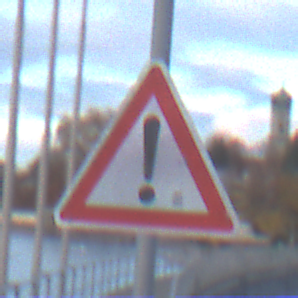
Verkehrszeichen: Gefahrenstelle
Umgebung: Outdoor, Suburban
Tageszeit: SunriseSunset
Wetter: PartlyCloudy
Licht: Natural
Jahreszeit: NotSpecified
Kontrast: LowContrast